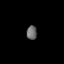
Tissue: lung
Cell type: Epithelial cells
Senescence score: 0.06667
Nuclear area (px): 140
Mean DAPI intensity: 107.657